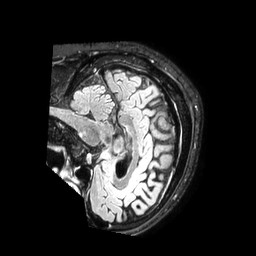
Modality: FLAIR
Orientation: sagittal
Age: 61
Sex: male
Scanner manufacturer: philips
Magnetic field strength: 3 T
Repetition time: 4.8 s
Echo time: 0.34 s